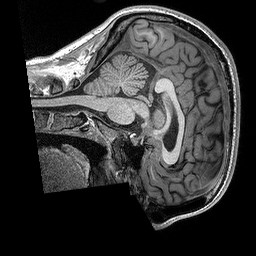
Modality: T1w
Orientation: sagittal
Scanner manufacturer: siemens
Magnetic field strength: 3 T
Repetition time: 2.3 s
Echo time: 0.00298 s